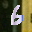
Label: 6